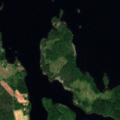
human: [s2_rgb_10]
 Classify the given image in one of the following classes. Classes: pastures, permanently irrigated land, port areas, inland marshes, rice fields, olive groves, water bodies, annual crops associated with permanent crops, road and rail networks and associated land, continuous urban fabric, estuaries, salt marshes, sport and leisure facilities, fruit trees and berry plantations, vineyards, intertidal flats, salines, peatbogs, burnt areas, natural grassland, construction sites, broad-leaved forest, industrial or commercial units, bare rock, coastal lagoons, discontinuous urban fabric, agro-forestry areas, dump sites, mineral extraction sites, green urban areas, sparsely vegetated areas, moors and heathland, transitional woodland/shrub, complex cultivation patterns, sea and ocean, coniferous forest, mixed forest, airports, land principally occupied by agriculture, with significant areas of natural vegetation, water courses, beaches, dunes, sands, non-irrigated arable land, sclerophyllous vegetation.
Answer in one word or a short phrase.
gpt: coniferous forest, mixed forest, water bodies